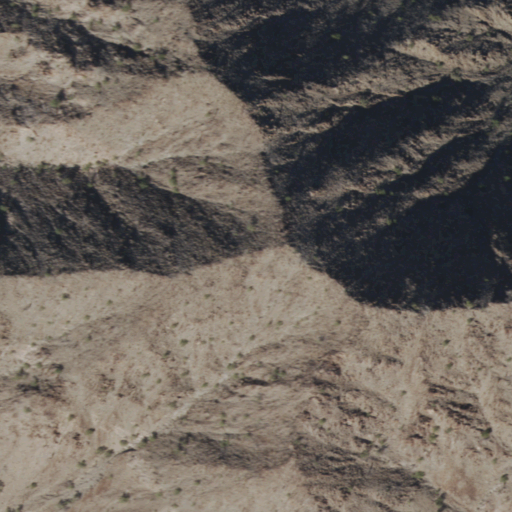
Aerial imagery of mountain in Arizona named Oldman Mountain containing shrub and barren land